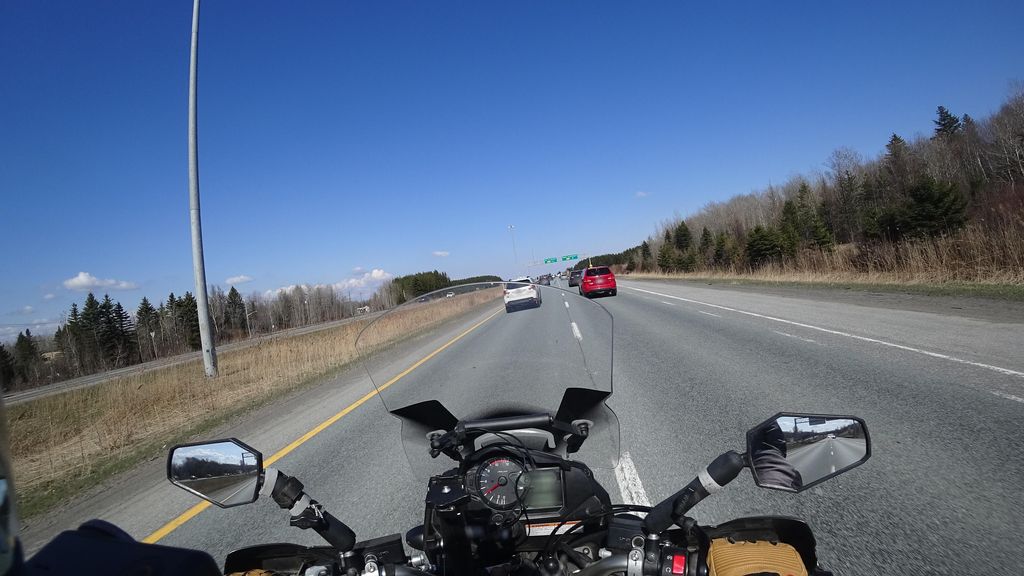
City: quebec_city